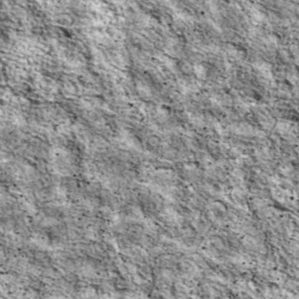
Label: non_frost